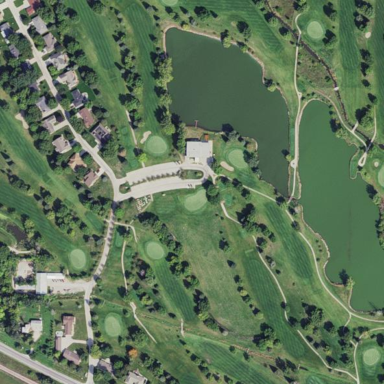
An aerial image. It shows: Golf course surrounded by greenery.